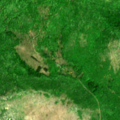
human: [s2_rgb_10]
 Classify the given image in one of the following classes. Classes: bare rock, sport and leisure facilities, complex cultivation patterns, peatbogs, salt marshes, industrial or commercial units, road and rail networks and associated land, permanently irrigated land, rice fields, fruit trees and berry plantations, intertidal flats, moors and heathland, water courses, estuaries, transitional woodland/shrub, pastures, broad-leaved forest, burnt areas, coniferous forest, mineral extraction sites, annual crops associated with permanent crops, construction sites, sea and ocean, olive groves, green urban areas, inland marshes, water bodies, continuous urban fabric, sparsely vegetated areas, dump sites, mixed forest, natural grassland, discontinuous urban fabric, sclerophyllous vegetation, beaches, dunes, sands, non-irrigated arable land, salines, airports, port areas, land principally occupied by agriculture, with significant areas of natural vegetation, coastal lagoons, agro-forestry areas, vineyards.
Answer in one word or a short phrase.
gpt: broad-leaved forest, natural grassland, transitional woodland/shrub, sparsely vegetated areas